Question: I have this table which has TableSorter plugin.
<URL>

However - I want for column #1 ( second zero based) to be sorted by the as digit !)
example :
'''
4134 (I dont care about the other digits order - just the first one which is here=1)
22230 //2
242 //4
67 //7
28 //8
992222 //9
'''
So I created textExtraction function : ( which is going to be applied only at the first column)
'''
var myExtraction = function(node) {
return parseInt($(node).substring(1))
}
'''
and object to the ctor which is only for column #1.(0'based).
'''
...,{
textExtraction: myExtraction,
headers: {
1: {
sorter: 'digit'
}
}
}
'''
However it doesn't ( <URL> work and i'm pretty sure this is not the way.
Any help please?
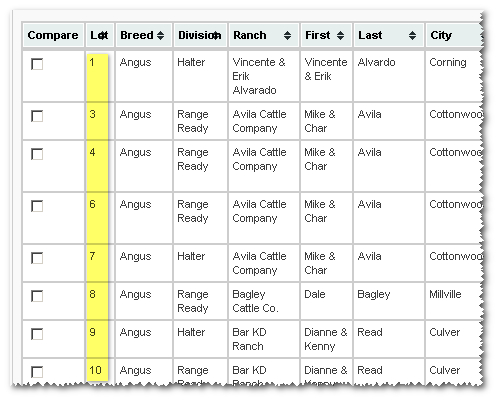
Answer: I'm not sure you need the custom 'myExtraction' at all. Just change the sorter for that column to ''text'' instead of ''digit'' and it should work when you specify it with the rest of the headers.
If you want the digit to be used for sorting:
'''
var myExtraction = function(node) {
return $(node).text().substring(1);
}
jQuery('#bullsTable').tablesorter(
{
headers: {
0: {
sorter: false
},
1: {
sorter: 'text'
},
13: {
sorter: 'digit'
},
14: {
sorter: 'digit'
}
},
textExtraction: jgExtraction,
textExtraction: {
1: myExtraction
}
}
'''
I updated your <URL>.
Note: you were using an old version of tablesorter that didn't appear to support 'textExtraction'. I updated the '<script>' tag and it works.